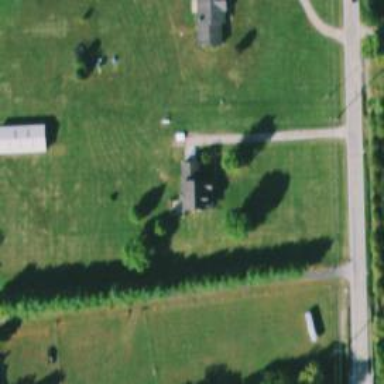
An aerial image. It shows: Driveway leading to service road.